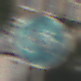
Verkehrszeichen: Radweg
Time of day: MorningAfternoon
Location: Outdoor (Urban)
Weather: PartlyCloudy
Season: NotSpecified
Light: Natural